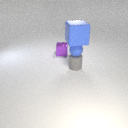
large blue rubber cube above small blue rubber sphere